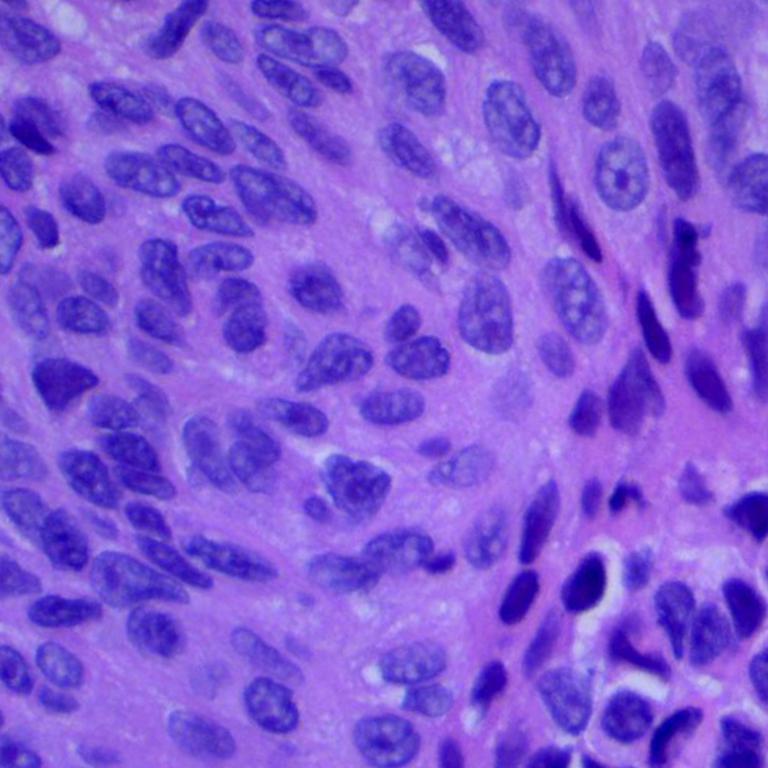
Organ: lung
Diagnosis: squamous carcinomas